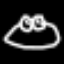
Label: frog